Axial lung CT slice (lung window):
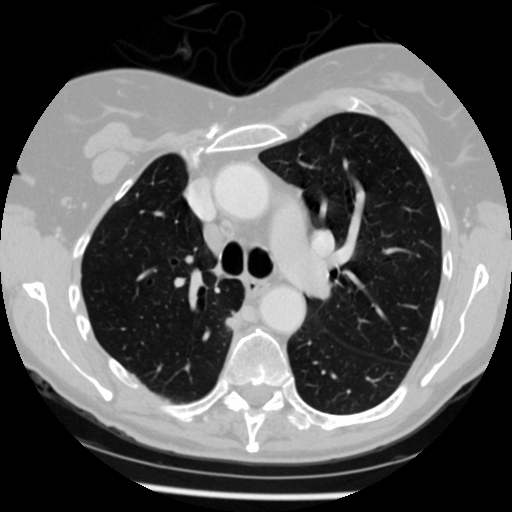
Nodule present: yes
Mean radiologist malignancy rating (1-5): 4